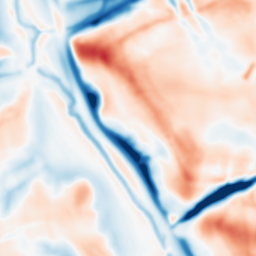
Category: multiscale
Decomposition family: dog_multiscale
Decomposition parameters: sigma_ratio: 1.6
n_scales: 4
base_sigma: 2
Upsampling method: cubic_catmull_rom
Upsampling parameters: scale: 8
Upsampling scale: 8